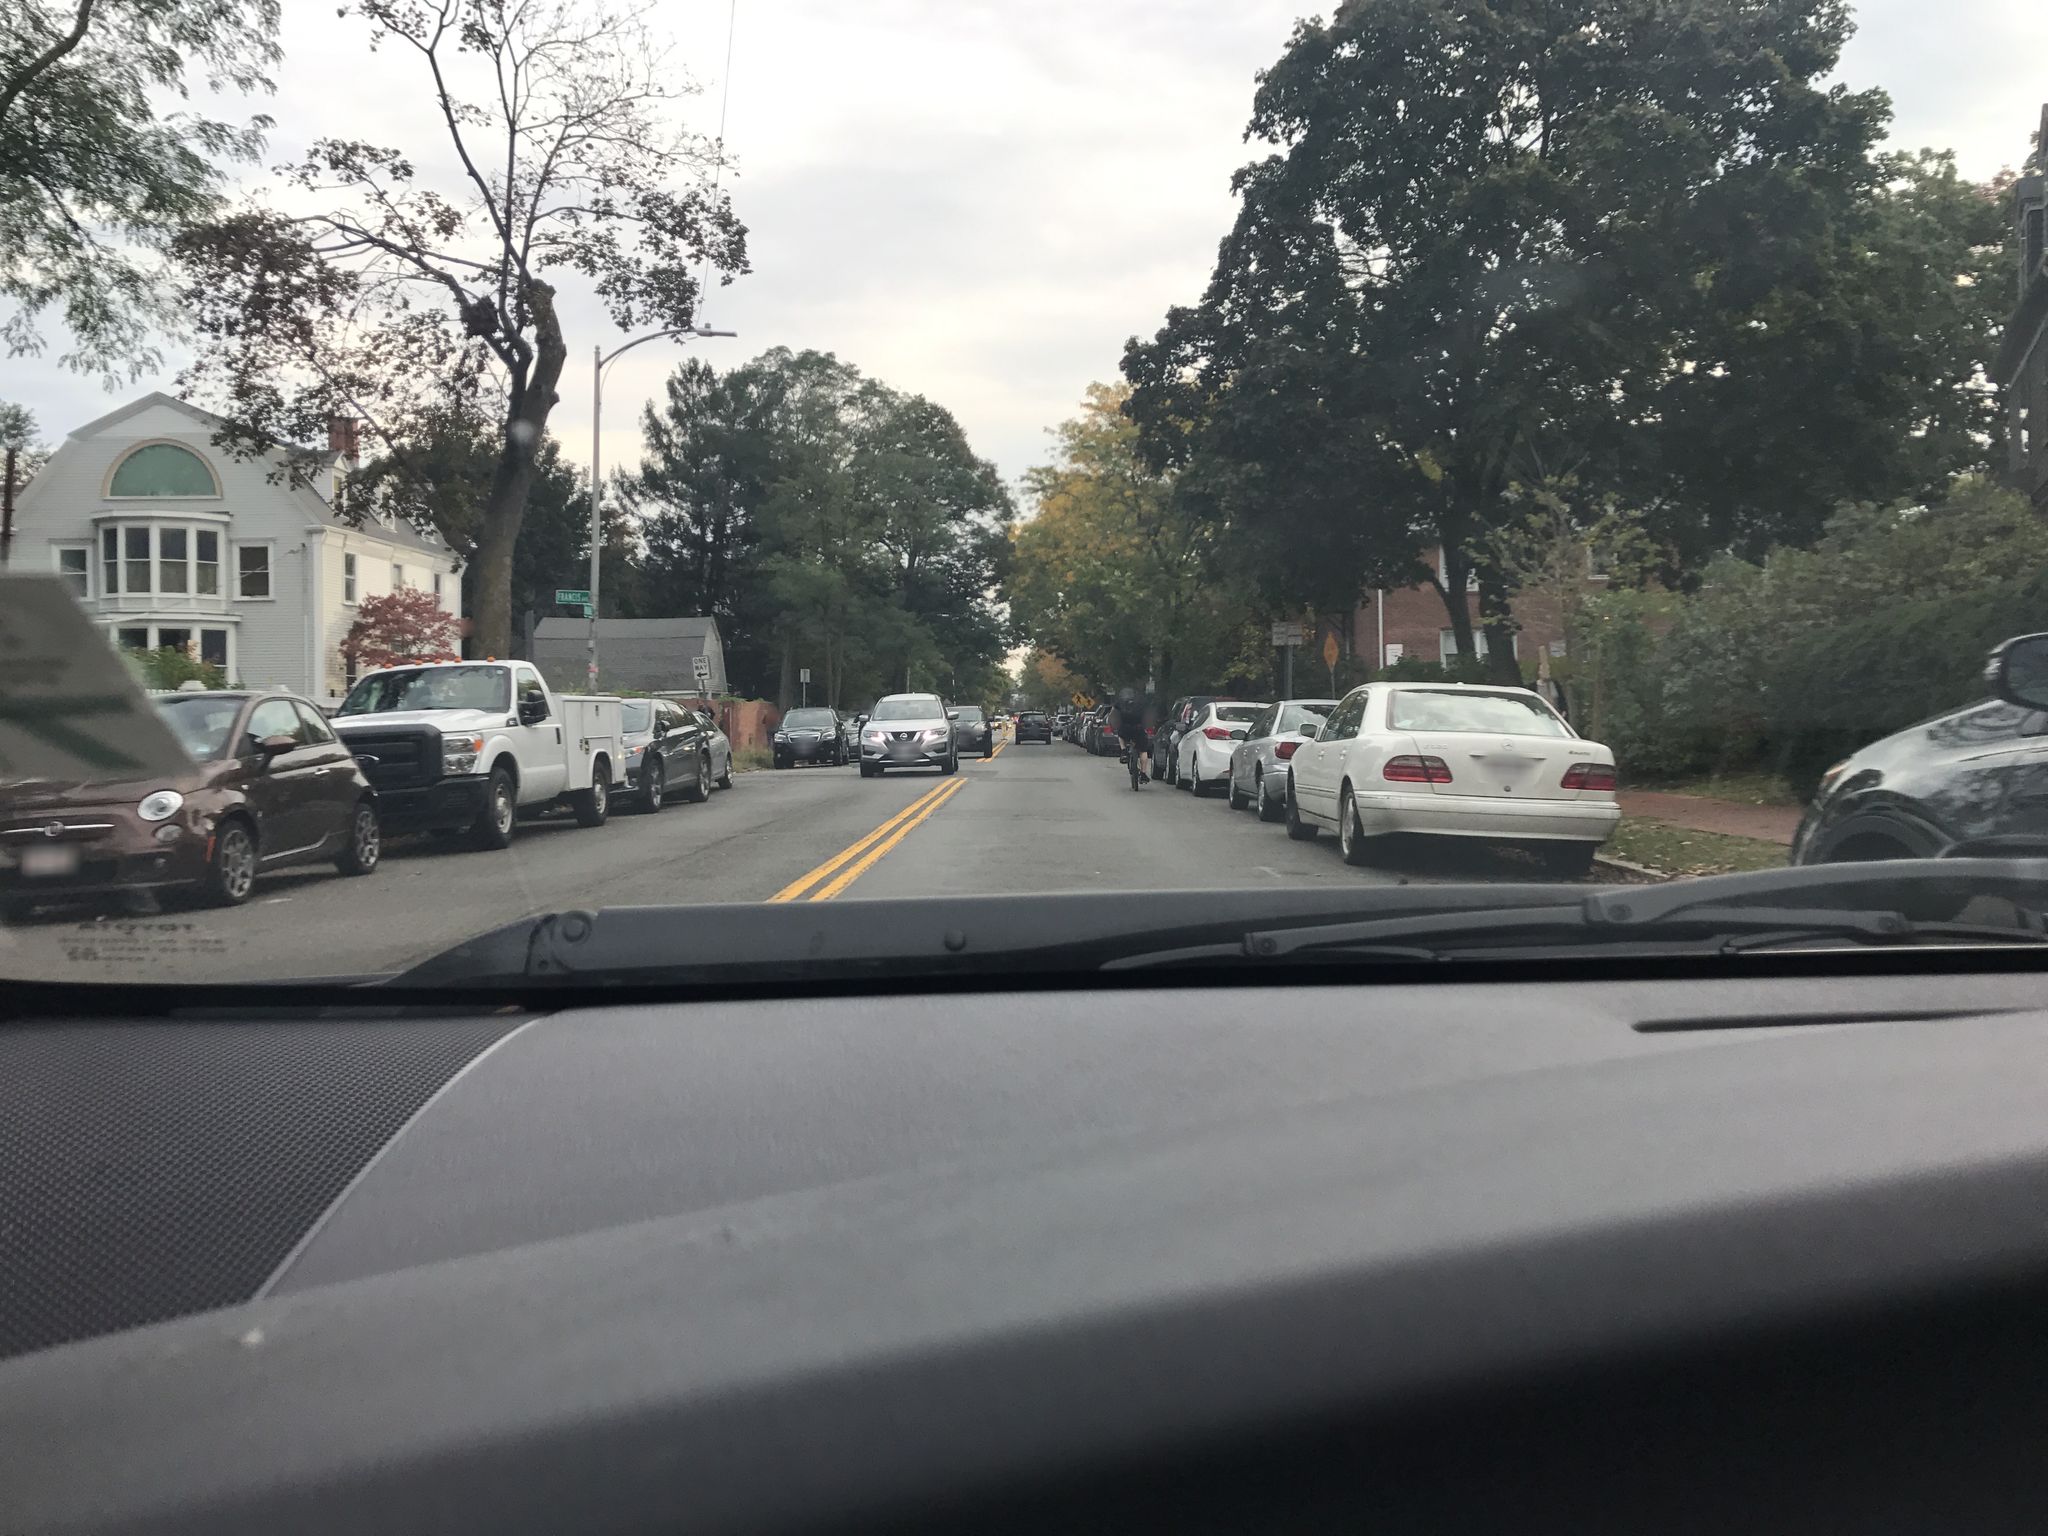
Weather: snowy
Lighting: day
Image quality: slightly poor
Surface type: driving surface
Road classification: tertiary
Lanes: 2
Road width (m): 15.9
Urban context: urban centre
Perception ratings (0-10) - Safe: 5.54, Lively: 8.08, Beautiful: 6.26, Boring: 1.54, Depressing: 1.85, Wealthy: 3.08